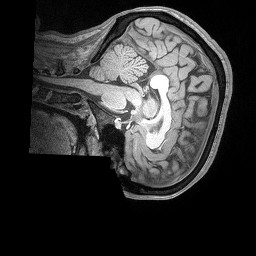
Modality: T1w
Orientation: sagittal
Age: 25
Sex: female
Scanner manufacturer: siemens
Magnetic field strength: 3 T
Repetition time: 2.53 s
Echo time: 0.00164 s